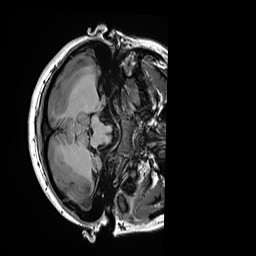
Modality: T1w
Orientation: axial
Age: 26
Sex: female
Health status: healthy
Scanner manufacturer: siemens
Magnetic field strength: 3 T
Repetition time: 2.5 s
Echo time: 0.00299 s